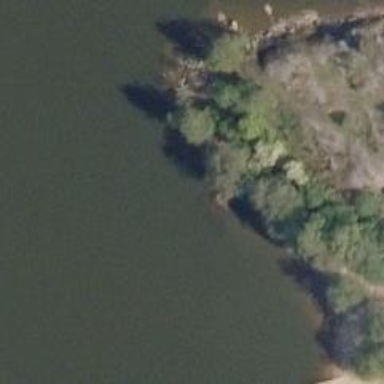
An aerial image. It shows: Swimming area that is available only during winter season.